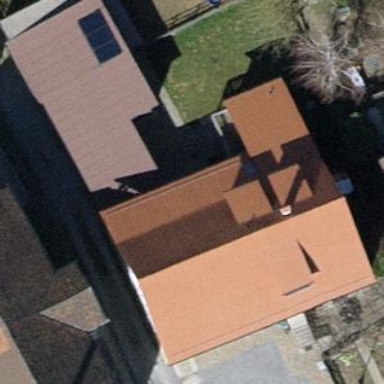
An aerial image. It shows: Gabled roof adorns the apartments building.